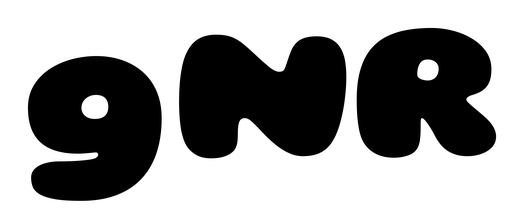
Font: Gluten_Black